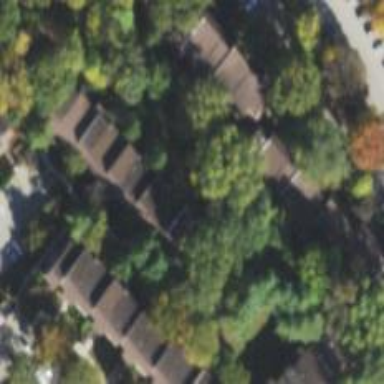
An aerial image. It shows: Residential terrace building.